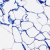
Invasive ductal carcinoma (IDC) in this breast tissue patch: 0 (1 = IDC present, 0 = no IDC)